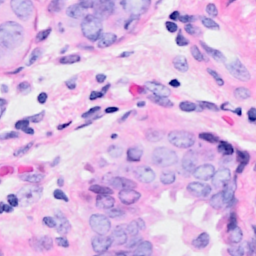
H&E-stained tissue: Breast